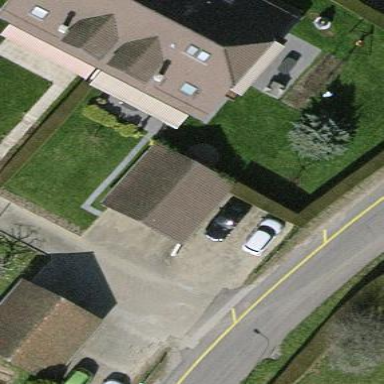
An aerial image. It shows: Group of garages.